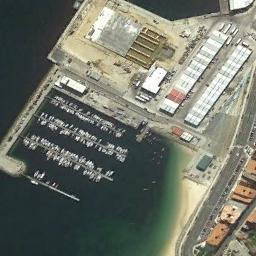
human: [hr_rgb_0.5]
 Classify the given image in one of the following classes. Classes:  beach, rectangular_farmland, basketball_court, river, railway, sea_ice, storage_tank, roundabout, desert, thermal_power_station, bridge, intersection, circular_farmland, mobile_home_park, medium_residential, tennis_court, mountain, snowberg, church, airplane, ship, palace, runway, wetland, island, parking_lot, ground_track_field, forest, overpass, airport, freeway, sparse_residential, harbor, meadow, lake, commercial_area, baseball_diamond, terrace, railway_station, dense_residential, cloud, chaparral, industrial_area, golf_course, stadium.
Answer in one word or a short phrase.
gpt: harbor